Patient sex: F
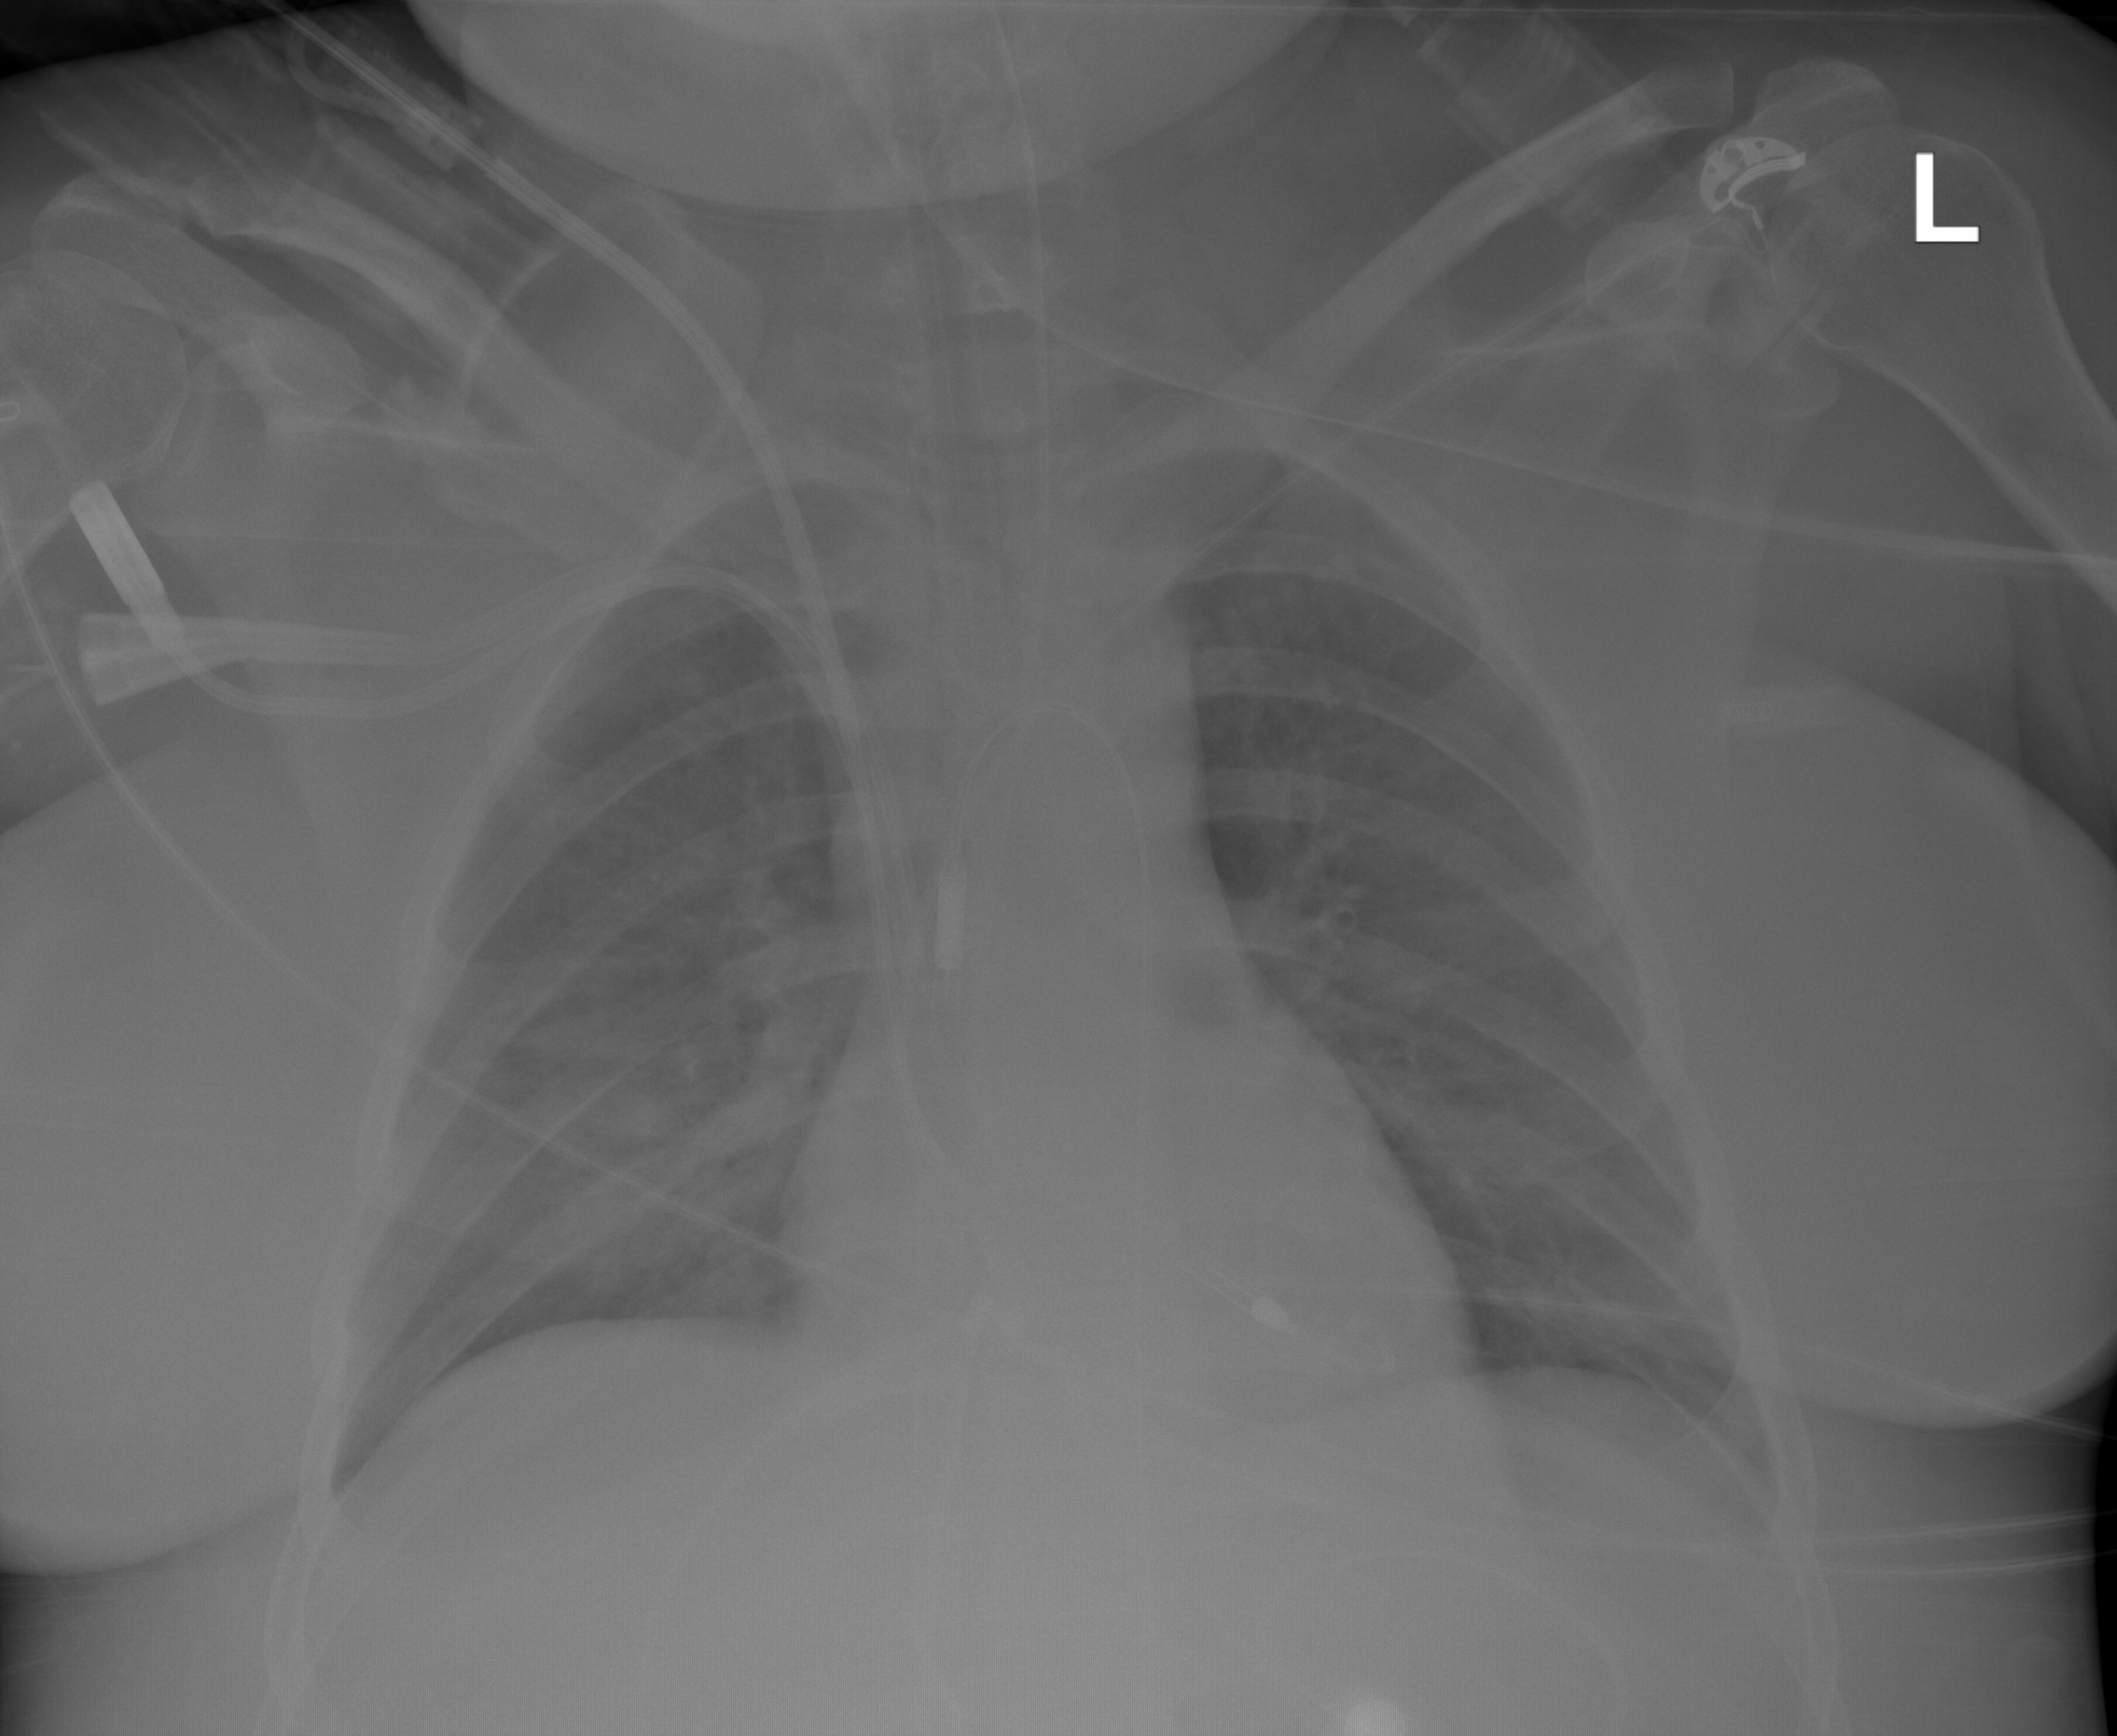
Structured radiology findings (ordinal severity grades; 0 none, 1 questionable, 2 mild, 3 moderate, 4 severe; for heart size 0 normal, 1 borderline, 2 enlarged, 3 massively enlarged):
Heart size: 0
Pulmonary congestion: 0
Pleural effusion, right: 0
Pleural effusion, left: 0
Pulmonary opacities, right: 0
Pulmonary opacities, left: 0
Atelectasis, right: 2
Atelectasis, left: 0